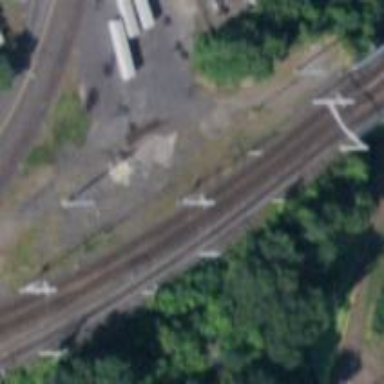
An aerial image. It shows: Railway track.